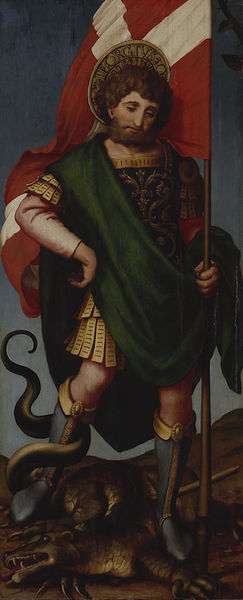
Titel: Der Heilige Georg
Künstler: Hans d. J. Holbein (?)
Standort: Karlsruhe
Institution: Staatliche Kunsthalle Karlsruhe
Schlagwörter: berg, blau, fuß, gemälde, hand, himmel, mann, schatten, umhang, weiß, grün, landschaft, braun, hut, schwarz, hund, rot, tier, tuch, malerei, ornament, bart, hemd, arm, mensch, tod, tot, bild, hände, öl, erde, hügel, boden, gewand, gold, haare, mantel, decke, locken, rosa, engel, schwanz, schärpe, schuhe, fahne, flagge, berge, blue, crown, king, lanze, red, soldier, sword, white, green, hair, painting, portrait, metall, kreuz, schweiz, uniform, soldat, schlange, stiefel, krallen, ritter, rüstung, sieg, römer, heiligenschein, zähne, wurzeln, nimbus, erlegt, schnauze, teufel, angel, man, roman, sky, maul, ship, getötet, krokodil, heiliger, kreuzzug, armor, armour, knight, male, prince, sash, löwe, heilige, speer, töten, stange, david, color, scarf, tail, beard, boots, saint, ungeheuer, sieger, cross, drachen, drache, georgskreuz, dead, stormy, flag, drachentöter, georg, heiliger georg, michael, person, standarte, klauen, monster, untier, human, arms, cape, toga, fahnenstange, jesus, britain, england, rain, dänemark, medieval, stifel, animal, legs, war, heiligenschien, warrior, claws, paw, hunf, heilgenschein, dragon, hl. georg, sankt georg, besiegen, gregor, staff, serpent, snake, uniforma, embroidery, halo, george, holy, spear, st. georg, gladiator, schweizer fahne, asp, curly hair, st. george, saint george, lizard, grpün#, treaty, crocodile, aligator, mail, alligator, red and white, defeat, römisch, sebastian, weisses kreuz, blaue stiefel, grüner umhang, gl. georg, dragon slayer, heiligerfahne, zuähne, tag, hand on hip, blaue stiefel mit goldrans, coiled, serpant, warrior flag dragon cloak armour saint george, jeoöoger, halbern, green sash, flagple